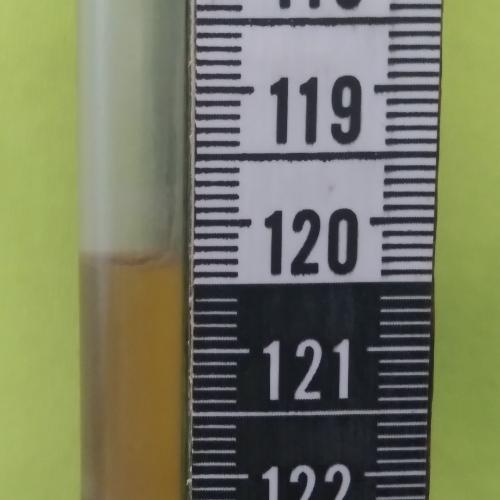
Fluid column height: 120.3 cm